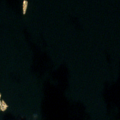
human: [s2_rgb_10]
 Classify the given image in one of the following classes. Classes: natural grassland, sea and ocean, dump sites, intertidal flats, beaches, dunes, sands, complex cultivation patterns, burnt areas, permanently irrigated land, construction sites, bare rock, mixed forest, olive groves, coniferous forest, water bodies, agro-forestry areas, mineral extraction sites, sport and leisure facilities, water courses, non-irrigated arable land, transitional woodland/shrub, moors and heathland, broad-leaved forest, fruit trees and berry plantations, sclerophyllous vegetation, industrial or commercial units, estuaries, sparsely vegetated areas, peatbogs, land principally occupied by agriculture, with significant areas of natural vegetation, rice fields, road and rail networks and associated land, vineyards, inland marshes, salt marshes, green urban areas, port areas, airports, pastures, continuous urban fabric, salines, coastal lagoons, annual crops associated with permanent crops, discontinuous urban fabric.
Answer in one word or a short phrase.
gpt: sea and ocean